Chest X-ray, PA view. Patient: 28 years old, sex M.
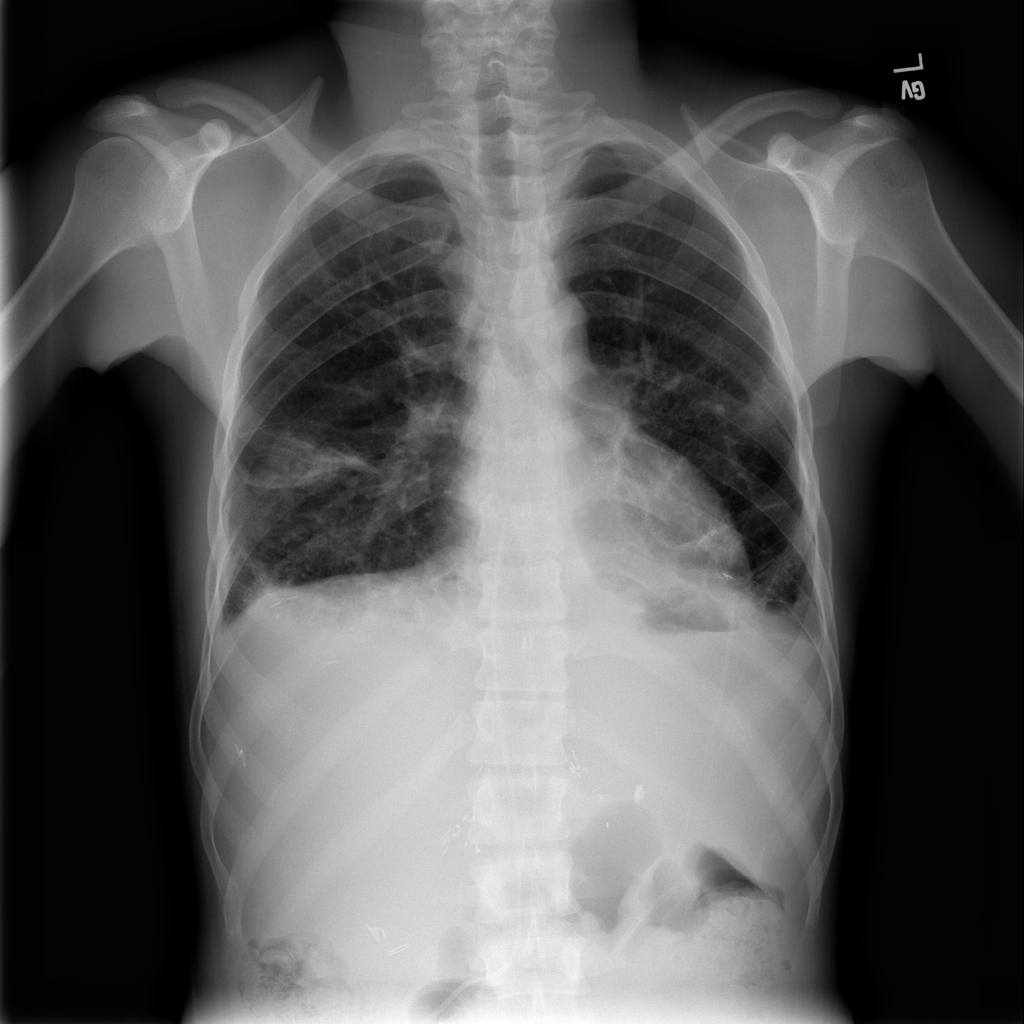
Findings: Fibrosis